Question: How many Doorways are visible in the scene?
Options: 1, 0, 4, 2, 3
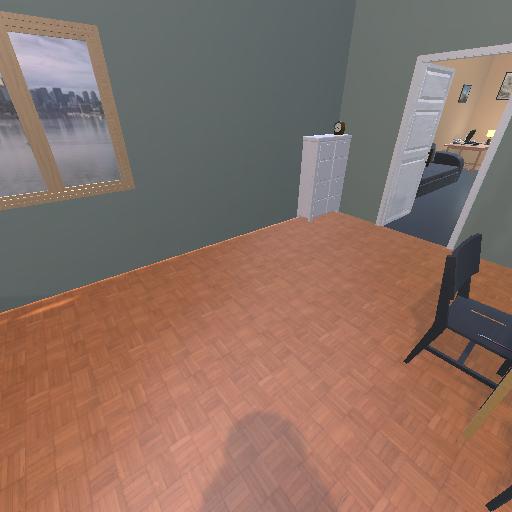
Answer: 1